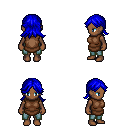
a pixel art fantasy rpg character, female body template, human, dark skin, brown tunic, teal pants, blue loose hair, four views (front, back, left, right), 2x2 character sprite sheet, small pixel art, hard edges, no anti-aliasing